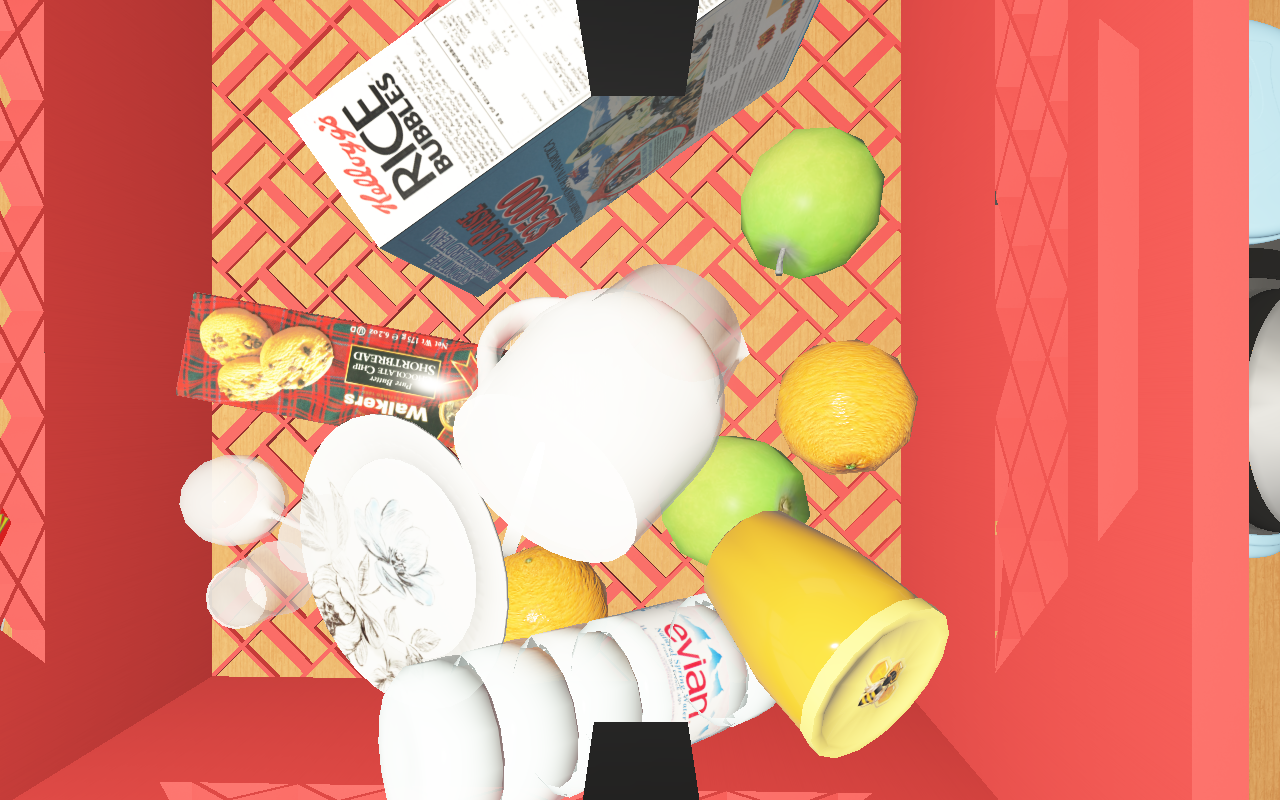
Objects in the scene:
carafe
apple
apple
orange
plate
glass
cereal box